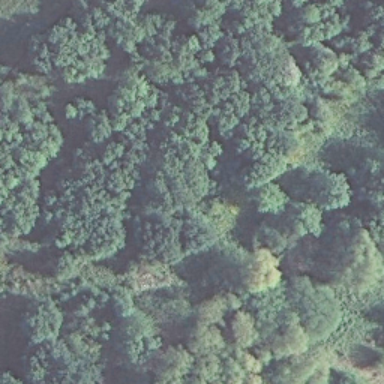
This is a dense forest with emerald green plants .